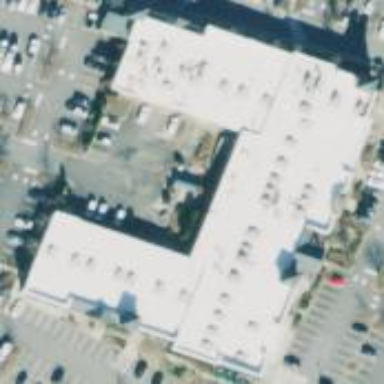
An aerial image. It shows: Commercial building.